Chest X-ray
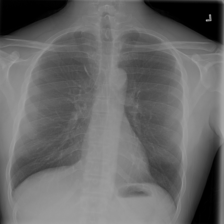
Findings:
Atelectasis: negative
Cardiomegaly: negative
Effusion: negative
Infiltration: positive
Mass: negative
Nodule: negative
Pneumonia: negative
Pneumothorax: negative
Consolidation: negative
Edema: negative
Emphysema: negative
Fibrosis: negative
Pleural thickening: negative
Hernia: negative